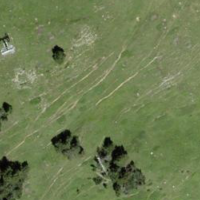
EUNIS habitat code: 23
Species observed at this site:
Arnica montana